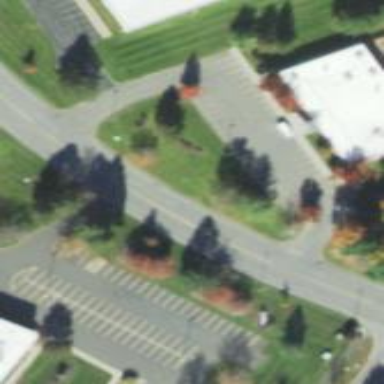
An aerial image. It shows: Parking area.